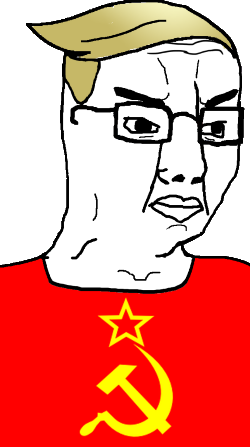
Label: 5_Poljak